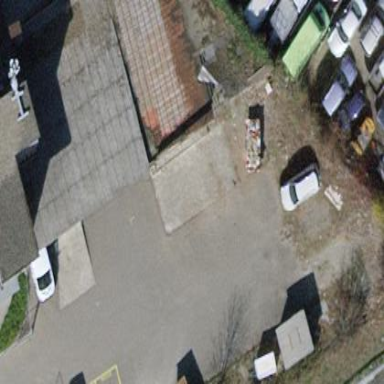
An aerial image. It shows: View of roof of building.